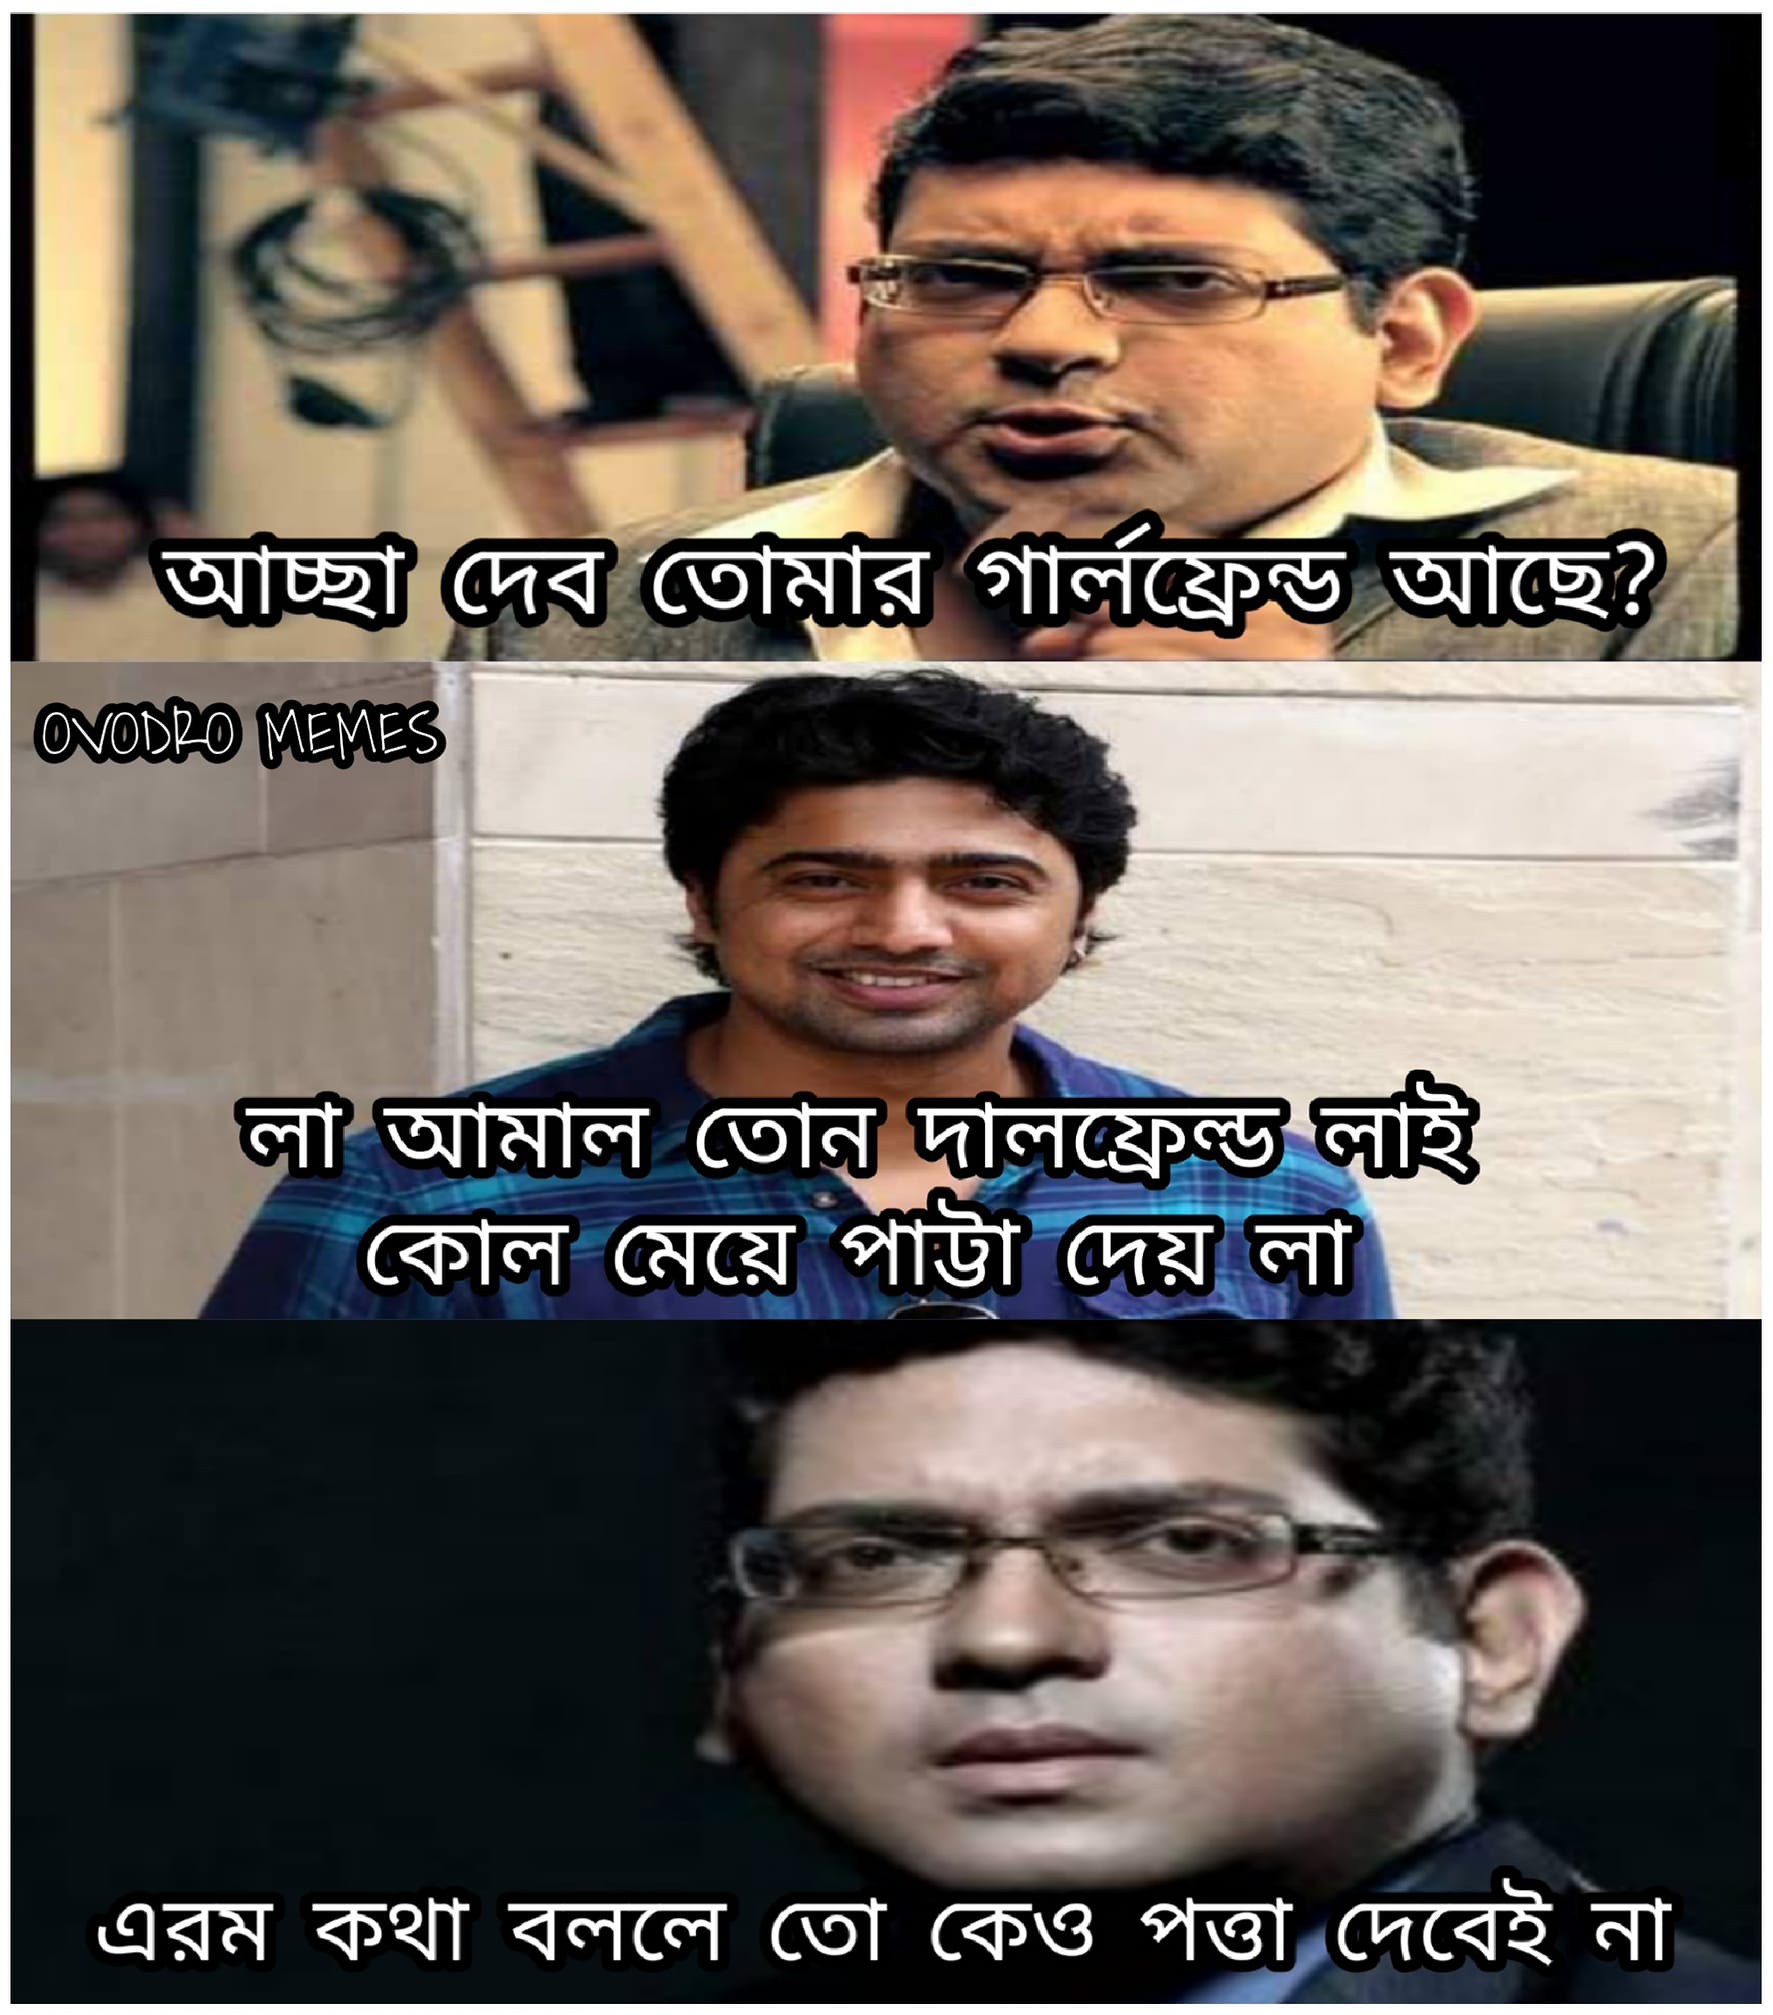
Caption: আচ্ছা দেব তোমার গালফ্রেন্ড আছে ?    লা আমাল তোন দালফ্রেন্ড লাই কোল মেয়ে পাট্টা দেয় লা      এরম কথা বললে তো কেও পাত্তা দেবেই না
Label: hate